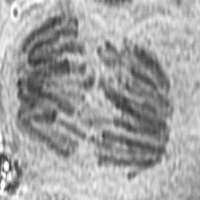
Label: anaphase